Question: I know there are already a lot of posts around this topic, but they somehow didn't lead me to a solution and at this point, after trying for days I don't know what to do.
So I have a 'UICollectionView' where I have a header. For the header I created my own 'UICollectionReusableView'. It contains a StackView with two labels in it. Both of them have dynamic sizes (Lines = 0). These are the the constraints for the StackView (I also tried setting the bottom constraint to = 0):

I calculate the header size like this...
'''
func collectionView(_ collectionView: UICollectionView, layout collectionViewLayout: UICollectionViewLayout, referenceSizeForHeaderInSection section: Int) -> CGSize {
let item = displayItems.object(at: UInt(section)) as! MySectionDisplayItem
let reusableView: MyReusableView = UIView.fromNib()
reusableView.setTitle(text: item.getTitle())
.setSubtitle(subtitle: item.getSubtitle())
return reusableView.systemLayoutSizeFitting(UILayoutFittingCompressedSize)
}
'''
...and return the view to be displayed like this:
'''
override func collectionView(_ collectionView: UICollectionView, viewForSupplementaryElementOfKind kind: String, at indexPath: IndexPath) -> UICollectionReusableView {
let item = displayItems.object(at: UInt(indexPath.section)) as! MySectionDisplayItem
let reusableView = collectionView.dequeueReusableSupplementaryView(ofKind: UICollectionElementKindSectionHeader, withReuseIdentifier: "myReusableView", for: indexPath) as! MyReusableView
reusableView.setTitle(text: item.getTitle())
.setSubtitle(subtitle: item.getSubtitle())
return reusableView
}
'''
In my 'UICollectionReusableView' and 'UICollectionView' Auto Layout is enabled.
Some things I tried:
- 'preferredMaxLayoutWidth'- -
I hope I didn't mix up some of the solutions I found, but anyways I don't think such a "simple" thing can be that hard to realize.
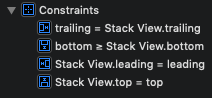
Answer: I finally solved the problem by constraining the width:
'''
reusableView.translatesAutoresizingMaskIntoConstraints = true
reusableView.widthAnchor.constraint(equalToConstant: UIScreen.main.bounds.width).isActive = true
'''
Might be that you also have to play around with content compression resistances.